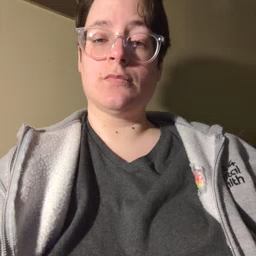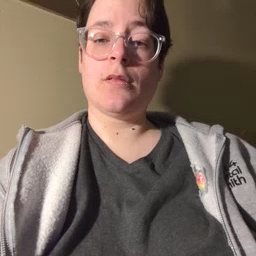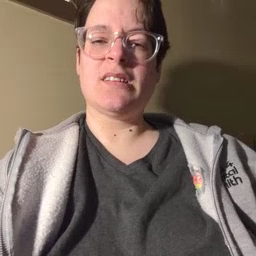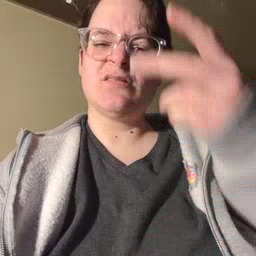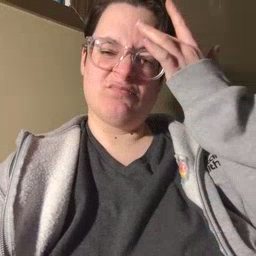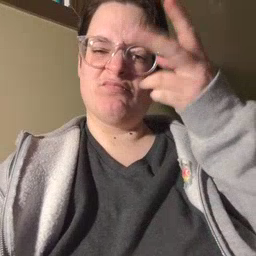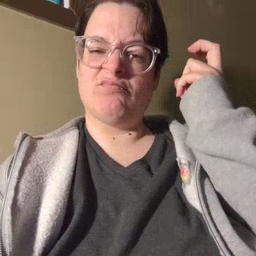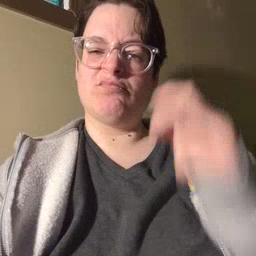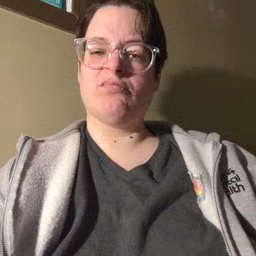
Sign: sick